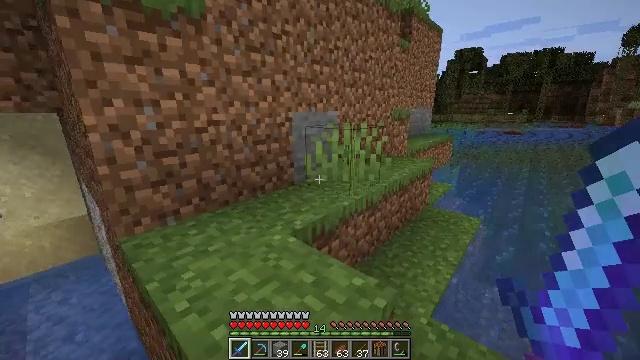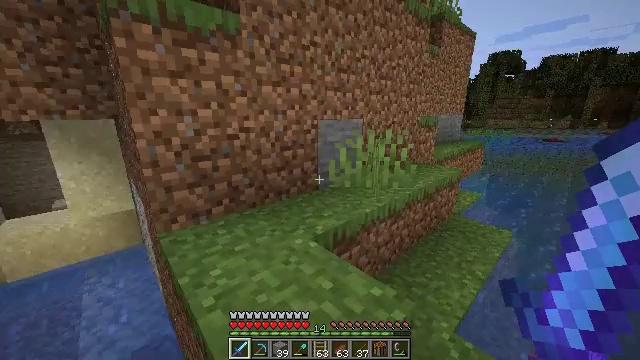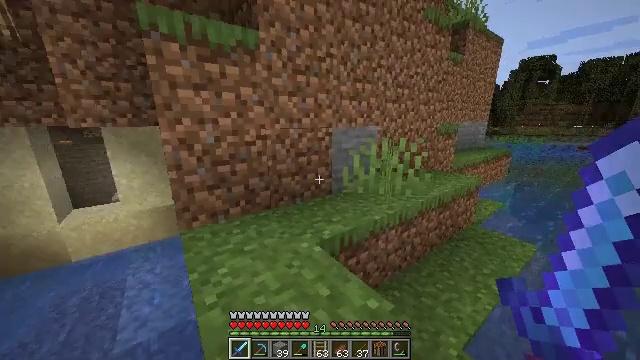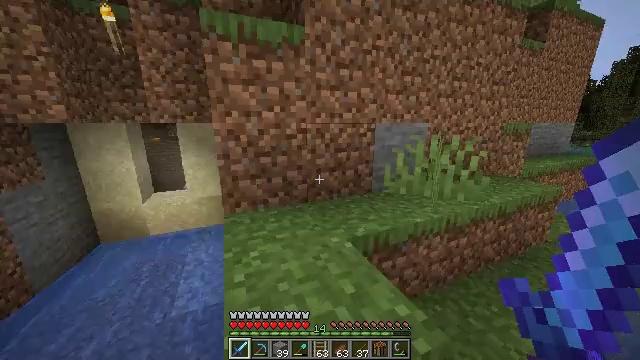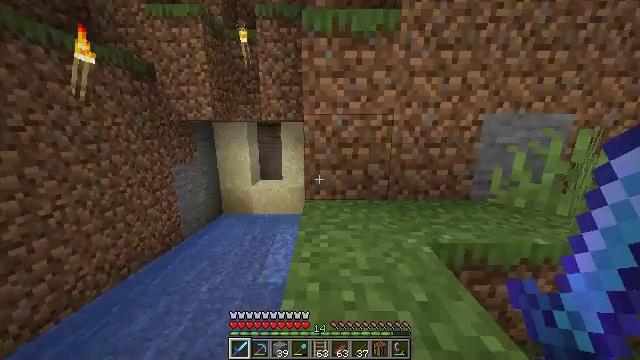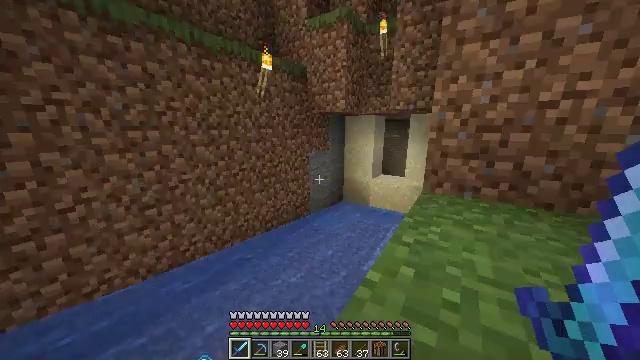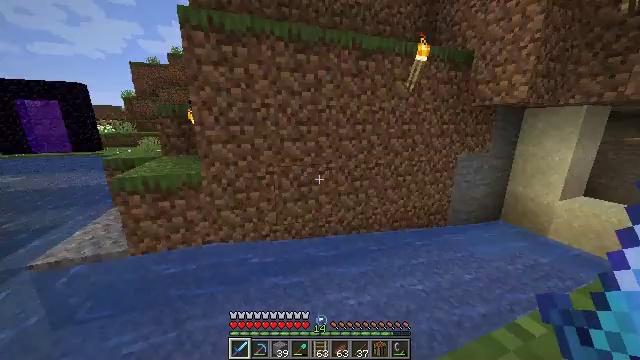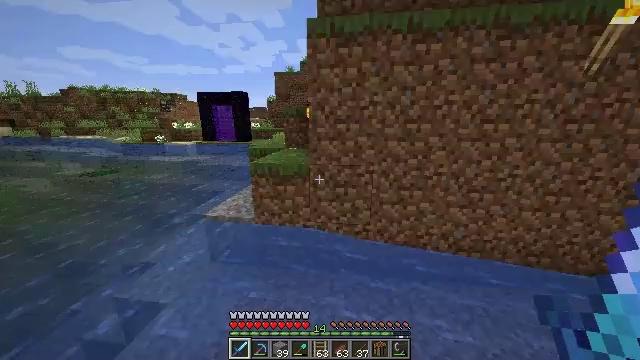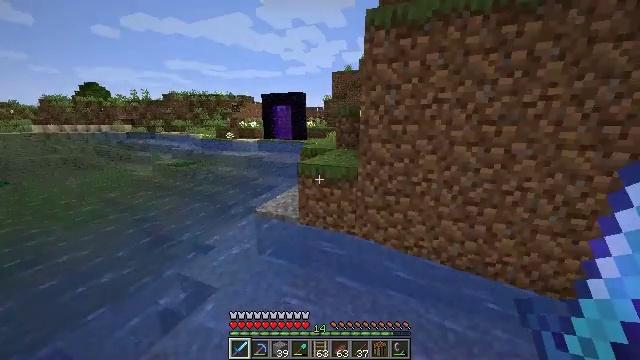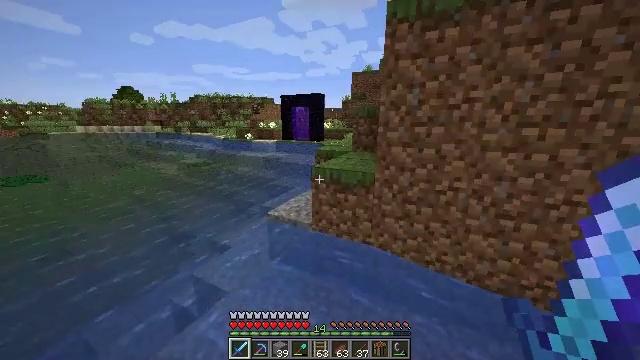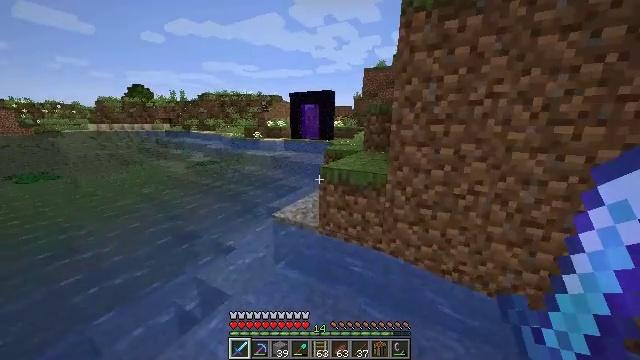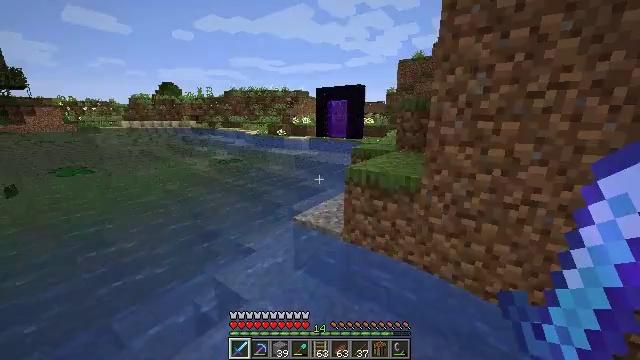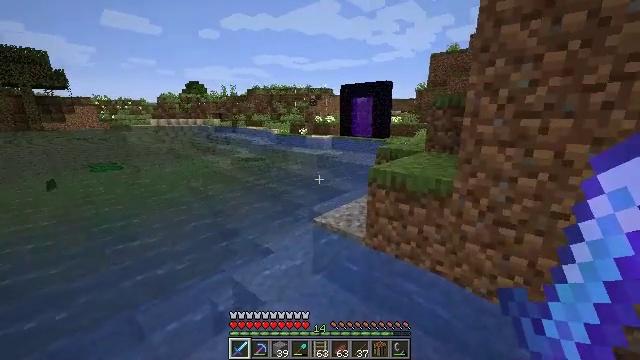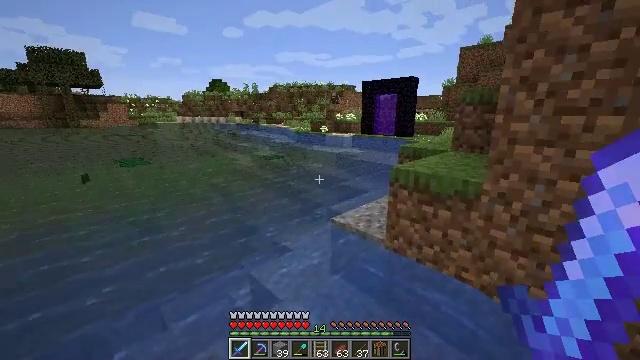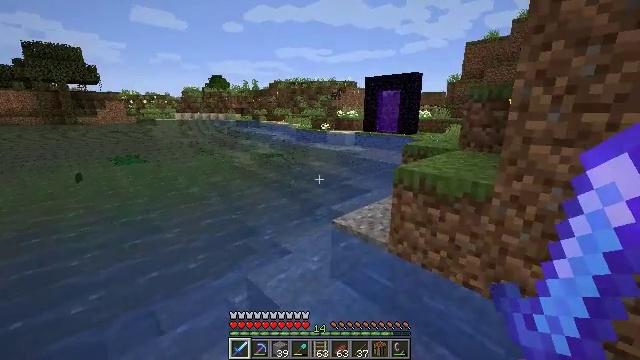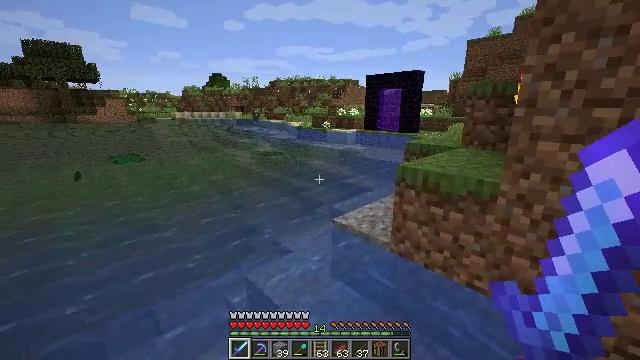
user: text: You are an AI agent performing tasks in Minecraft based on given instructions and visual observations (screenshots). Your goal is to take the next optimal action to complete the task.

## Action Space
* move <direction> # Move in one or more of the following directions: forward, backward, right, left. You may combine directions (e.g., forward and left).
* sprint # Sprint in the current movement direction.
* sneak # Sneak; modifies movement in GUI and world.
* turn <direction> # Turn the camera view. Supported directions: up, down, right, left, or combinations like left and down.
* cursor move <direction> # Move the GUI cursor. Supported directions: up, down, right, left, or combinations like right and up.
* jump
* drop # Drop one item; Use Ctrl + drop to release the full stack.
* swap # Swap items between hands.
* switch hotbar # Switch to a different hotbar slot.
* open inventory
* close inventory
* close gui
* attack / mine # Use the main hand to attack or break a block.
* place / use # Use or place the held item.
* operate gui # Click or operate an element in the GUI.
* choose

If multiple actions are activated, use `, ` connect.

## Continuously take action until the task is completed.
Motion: motion action
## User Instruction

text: Kill the chicken.
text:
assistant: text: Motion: move forward and move right, sprint, turn left, jump
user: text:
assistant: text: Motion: move forward and move right, sprint, turn left, jump
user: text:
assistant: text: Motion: move forward and move right, sprint, turn left, jump
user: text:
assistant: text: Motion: move forward and move right, sprint, turn left, jump
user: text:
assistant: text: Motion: move forward, sprint, turn left
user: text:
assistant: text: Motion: move forward, sprint, turn left
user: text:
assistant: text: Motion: move forward, sprint, turn left
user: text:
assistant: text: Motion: move forward, sprint, turn left
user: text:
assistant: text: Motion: turn left
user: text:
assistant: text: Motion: turn left
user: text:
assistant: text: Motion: turn left
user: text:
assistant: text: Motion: turn left
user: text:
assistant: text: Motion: turn left
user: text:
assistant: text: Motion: move forward, sprint
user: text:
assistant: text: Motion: move forward, sprint
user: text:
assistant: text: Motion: move forward, sprint, jump
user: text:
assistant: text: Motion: move forward, sprint, jump
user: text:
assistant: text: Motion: move forward, sprint, jump
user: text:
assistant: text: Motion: move forward, sprint, jump
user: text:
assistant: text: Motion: move forward, sprint, turn right, jump
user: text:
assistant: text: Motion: move forward, sprint, turn right and down, jump
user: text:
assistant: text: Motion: move forward, sprint, turn right, jump
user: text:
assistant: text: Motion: move forward, sprint, turn right, jump
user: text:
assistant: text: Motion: move forward, sprint, jump
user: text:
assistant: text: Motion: move forward, sprint, jump
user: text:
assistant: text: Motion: move forward, sprint, jump
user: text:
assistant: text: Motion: move forward, sprint, turn left, jump
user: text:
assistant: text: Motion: move forward, sprint, turn left, jump
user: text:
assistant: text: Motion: move forward, sprint, turn left, jump
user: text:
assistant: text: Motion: move forward, sprint, turn left, jump